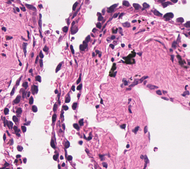
Tumor epithelial tissue: yes
Tumor-associated stroma tissue: yes
Normal tissue: no